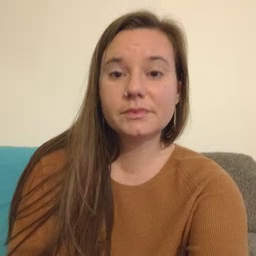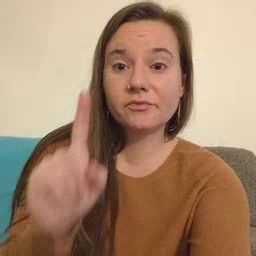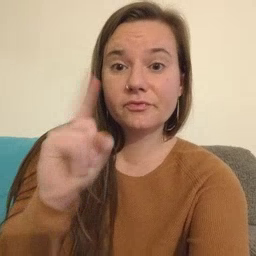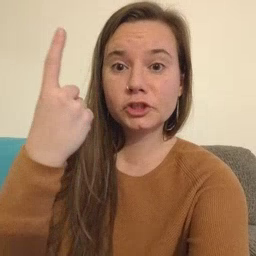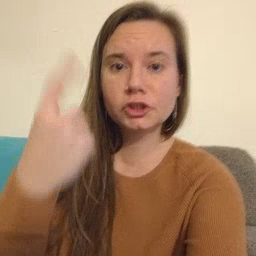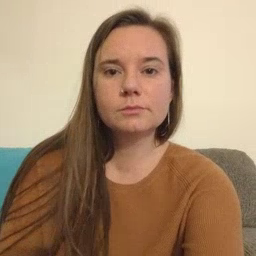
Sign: first